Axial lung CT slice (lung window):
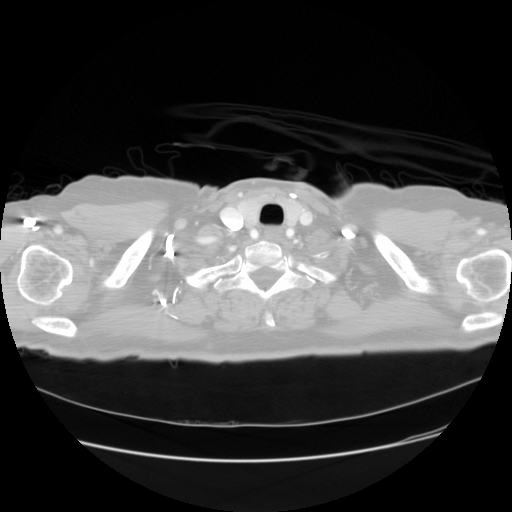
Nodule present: no